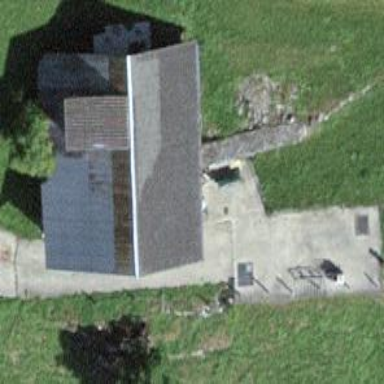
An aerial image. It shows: Farm auxiliary building with gabled roof.